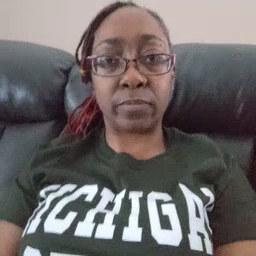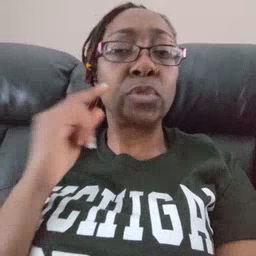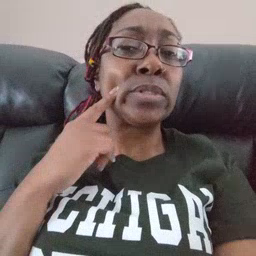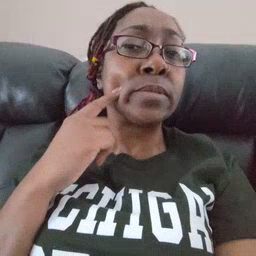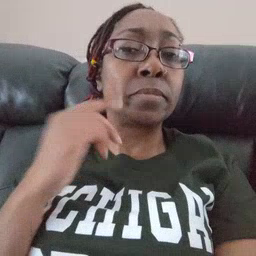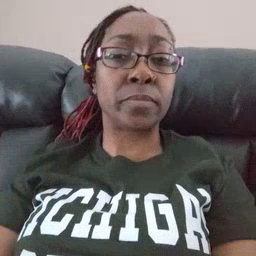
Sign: cheek